Question: I would like to create a image and text menu in Sliverstripe as shown here:

I was thinking to have jquery select an individual ID and replace the background image. How ever Silverstripe gives me the menu as you see below. How can I go about setting up this menu?
Output
'''
<ul>
<li class="current">
<a title="video" href="/cfl/index.php/">Home</a>
</li>
<li class="link">
<a title="alarm" href="/cfl/index.php/about-us/">About Us</a>
</li>
<li class="link">
<a title="auto" href="/cfl/index.php/contact-us/">Contact Us</a>
</li>
</ul>
'''
Template File
'''
<nav class="primary">
<span class="nav-open-button">2</span>
<ul>
<% loop $Menu(1) %>
<li class="$LinkingMode"><a href="$Link" title="$Title.XML">$MenuTitle.XML</a></li>
<% end_loop %>
</ul>
</nav>
'''
Thanks.
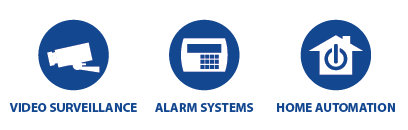
Answer: this should be pretty easy, in SilverStripe templates you can do anything you can do in normal HTML. With additional variables and features of course.
so, you can simply give the items a ID or a css class.
let me show you an example:
'''
<nav class="primary">
<span class="nav-open-button">2</span>
<ul>
<% loop $Menu(1) %>
<li class="$LinkingMode position-$Pos" id="$URLSegment"><a href="$Link" title="$Title.XML">$MenuTitle.XML</a></li>
<% end_loop %>
</ul>
</nav>
'''
you see, I added 'position-$Pos' which will become 'position-1', 'position-2', and so on.
also, I added an ID, in this case, it will be the URLSegment of that page.
so now you can use CSS or javascript to get that item, eg here some CSS to set a background:
'''
.position-1 { background: green; }
.position-2 { background: yellow; }
.position-3 { background: blue; }
// we can also use the ID to style the element:
#home {
display: block;
width: 100px;
height: 100px;
background-image: url(http://placehold.it/100x100);
}
'''
in in any javascript code you can of course do the same (in your case the framework jquery):
'''
jQuery(document).ready(function($) {
$('.position-1').hover(function() {
alert('you moved over the first item');
});
});
'''
however, I strongly urge you to use CSS, there is no reason for using javascript to do a simple task like setting a background image.